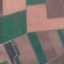
Label: AnnualCrop